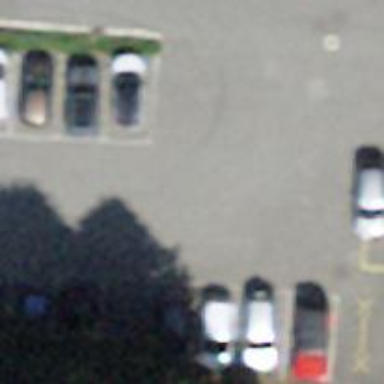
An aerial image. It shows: Road serving as parking aisle.